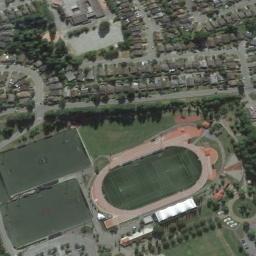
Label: ground_track_field